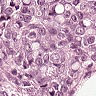
Metastatic tissue present: yes